Question: The excel file has column A & B. Column C is what I need to create.
Condition is when "column A" (Email) is not empty, then I need to keep the first occurrence of ColumnA + ColumnB. All other occurences can be deleted.
I tried with various options such as COUNTIF and FREQUENCY but not getting anywhere.
Please let me know the best approaches.
Thanks.

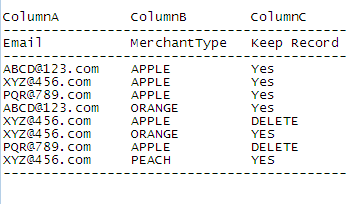
Answer: no need to formula, select the columns in which you are looking for the duplicates then go to your tab in excel, and click on in the data tools section. There you go!